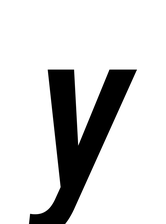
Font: Roboto-Italic_Condensed_Medium_Italic